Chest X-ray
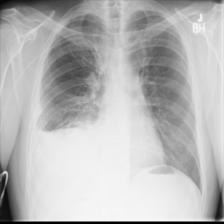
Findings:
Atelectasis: negative
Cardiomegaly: negative
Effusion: positive
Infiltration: negative
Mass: negative
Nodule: negative
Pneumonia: negative
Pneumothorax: negative
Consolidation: negative
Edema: negative
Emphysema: negative
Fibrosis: negative
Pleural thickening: negative
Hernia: negative